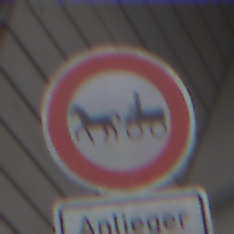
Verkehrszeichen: VerbotGespannfuhrwerke
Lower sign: PersonengruppenFrei1
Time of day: MorningAfternoon
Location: Roofed (Urban)
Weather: PartlyCloudy
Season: NotSpecified
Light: Natural